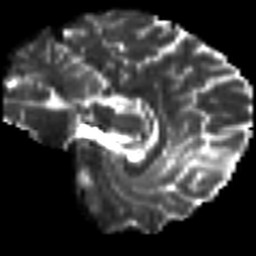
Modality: T2w
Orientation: sagittal
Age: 31
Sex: female
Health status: ill
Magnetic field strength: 3 T
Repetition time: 8.4 s
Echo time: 0.0926 s